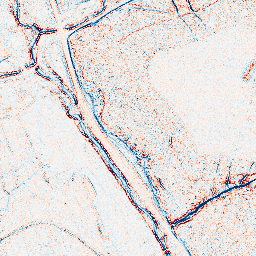
Category: edge_preserving
Decomposition family: anisotropic_diffusion
Decomposition parameters: iterations: 5
kappa: 10
gamma: 0.05
Upsampling method: regularized
Upsampling parameters: scale: 2
lambda_reg: 0.001
Upsampling scale: 2